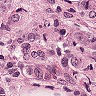
Metastatic tissue present: yes